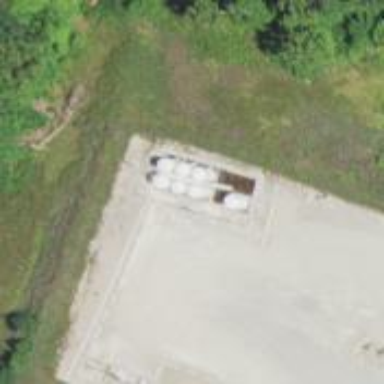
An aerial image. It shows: Storage tank with man-made structure.